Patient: sex M, age 19
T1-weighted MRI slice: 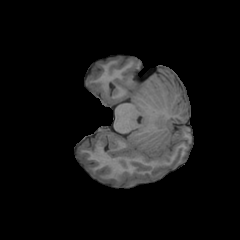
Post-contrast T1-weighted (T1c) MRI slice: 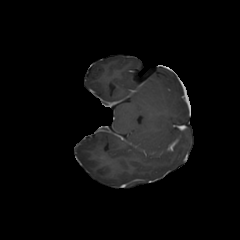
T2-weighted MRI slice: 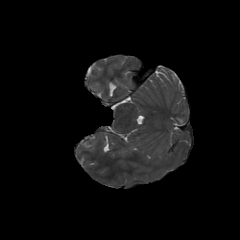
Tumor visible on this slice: no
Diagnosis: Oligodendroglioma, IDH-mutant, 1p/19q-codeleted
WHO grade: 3